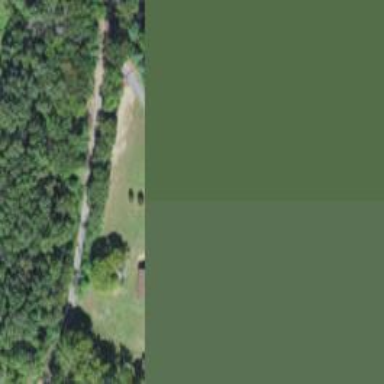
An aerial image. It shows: Driveway leading to service road.